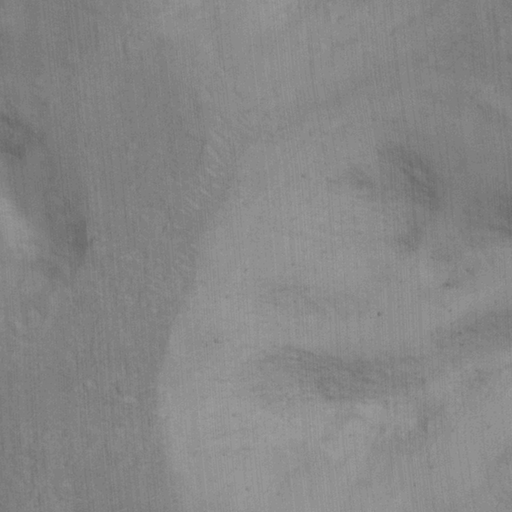
Objects detected: cone, cone, cone